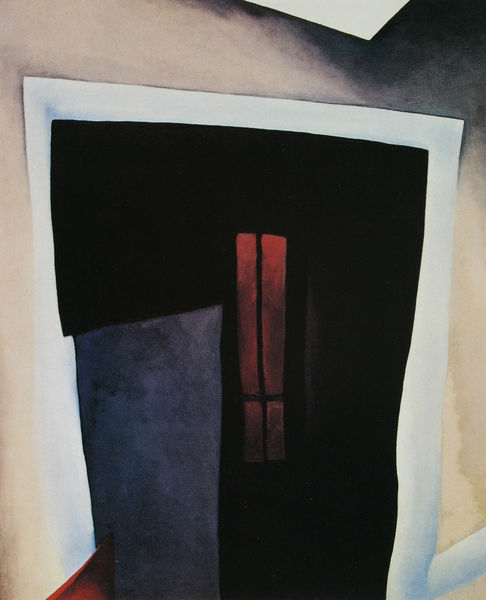
Titel: Fifty-ninth Street Studio
Künstler: Georgia O'Keeffe
Institution: Privatsammlung
Schlagwörter: blau, dunkel, gemälde, schatten, weiß, dreieck, gelb, sand, braun, fenster, grau, hell, licht, raum, schwarz, tür, zimmer, ölbild, haus, rot, beige, malerei, wand, rahmen, bild, gitter, rosa, schräg, papier, perspektive, abstrakt, modern, formen, lila, violett, türe, türrahmen, durchgang, abstraktion, collage, sog, kante, durchblick, fensterkreuz, farbflächen, form, illusion, kanten, zierleiste, o'eeffe, deckenöffnung, suggestion, zeichnerische installation